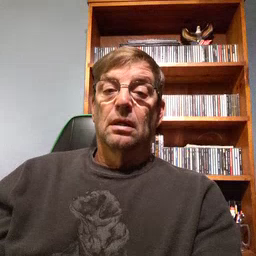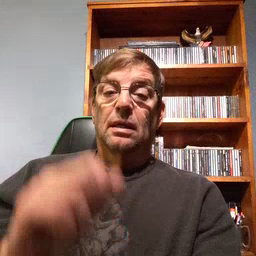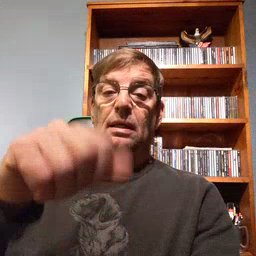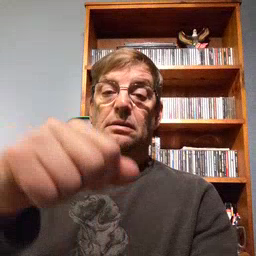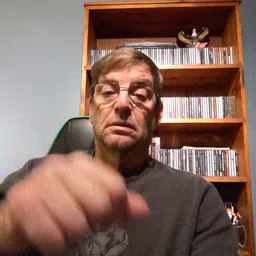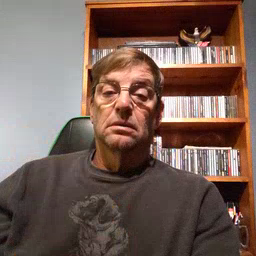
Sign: yes